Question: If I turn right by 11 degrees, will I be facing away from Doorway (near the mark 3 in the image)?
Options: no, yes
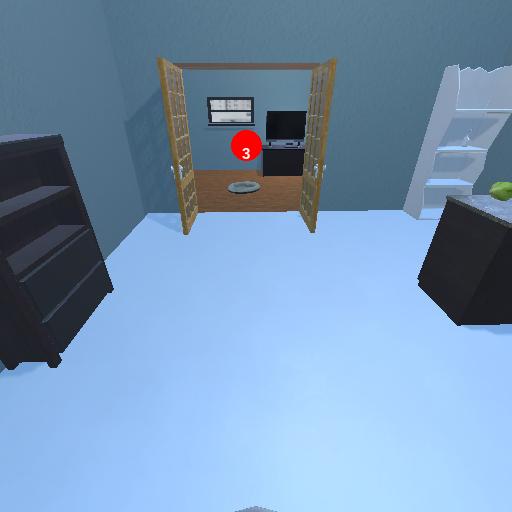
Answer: no